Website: lowes
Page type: stored-credit-cards
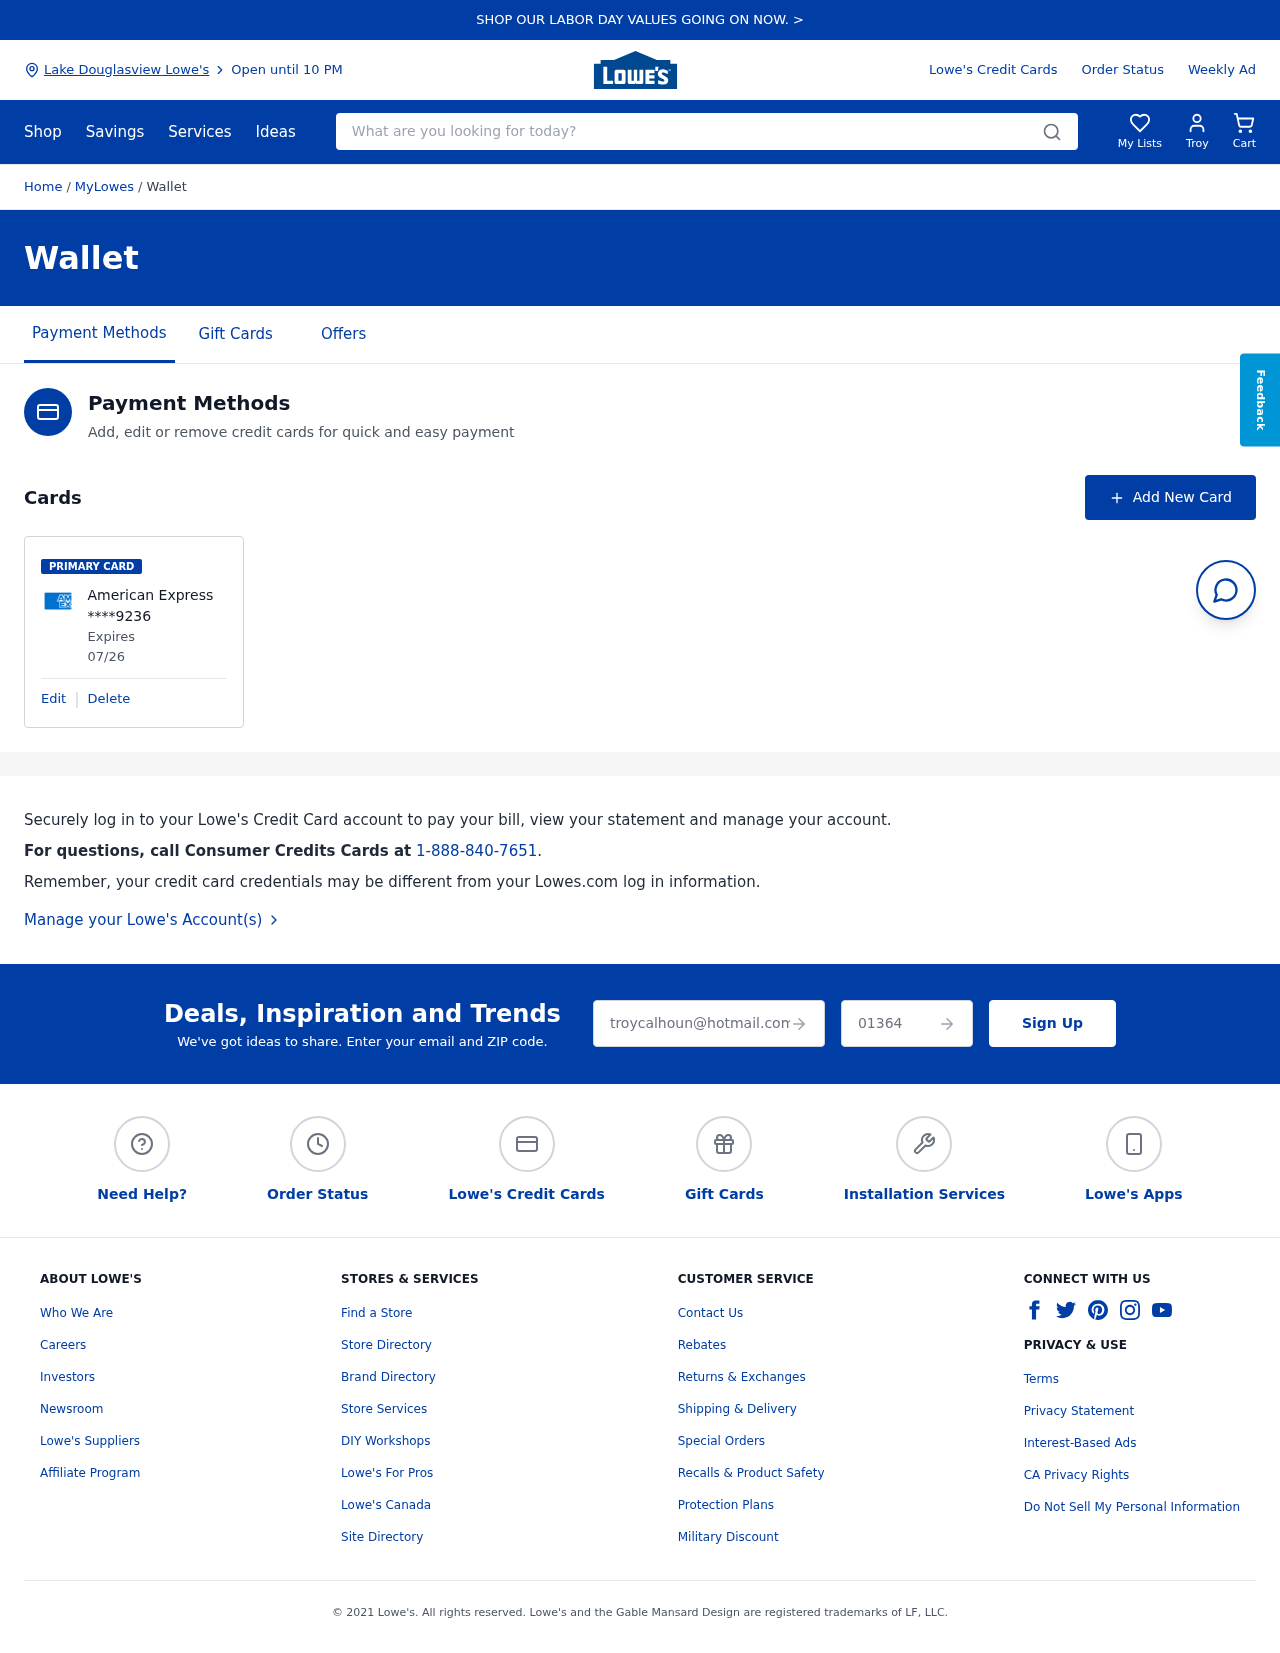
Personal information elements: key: PII_CARD_EXPIRY
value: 07/26
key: PII_CARD_LAST4
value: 9236
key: PII_CARD_TYPE
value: American Express
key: PII_CITY
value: Lake Douglasview Lowe's
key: PII_EMAIL
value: troycalhoun@hotmail.com
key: PII_FIRSTNAME
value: Troy
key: PII_POSTCODE
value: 01364
Search elements: key: HEADER_SEARCH
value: What are you looking for today?